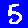
Digit: 5